Question: YIn E2 my function works perfectly for me
And in E7 my function also works for this named range
However in E6, I'd like to be able to use both of those to basically get what appears in E2 directly on top of what appears in E7. And in that same order, and such that it only gets transposed into the same size destination range of E6:I6.
Can someone help me figure out the proper way to construct the function for that?
Thanks!
I tried to use , , , etc., but I think I just missed what the correct format is.

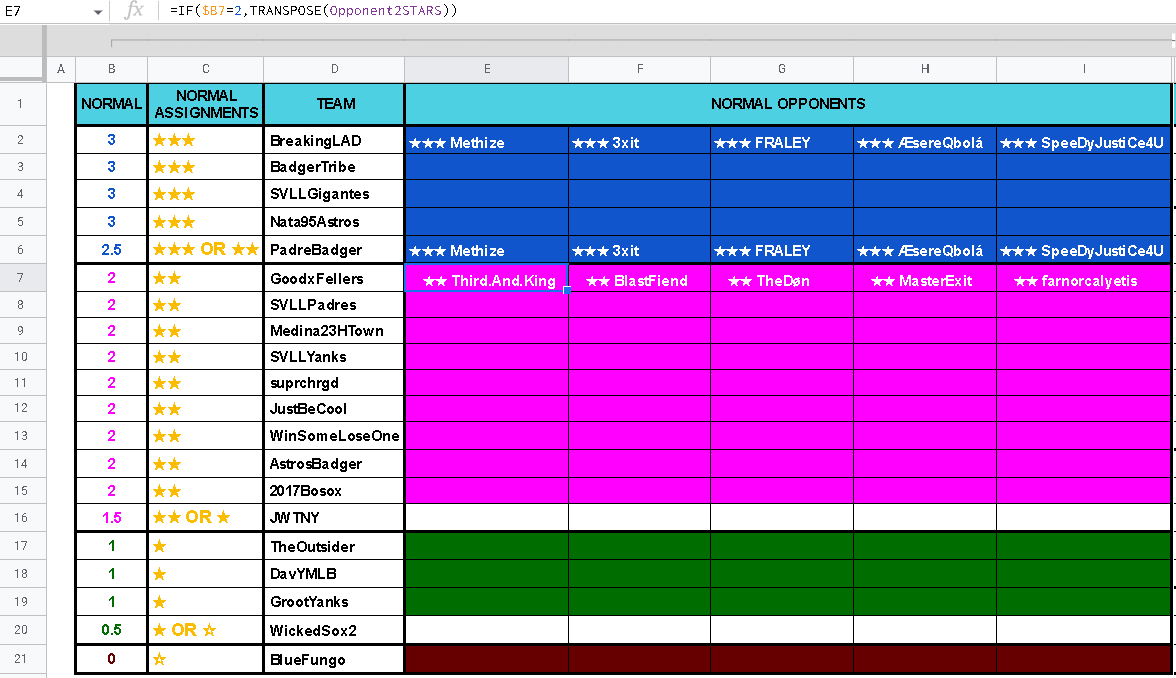
Answer: You may try:
'''
=IF($B6=2.5,transpose(map(Opponent3STARS,Opponent2STARS,lambda(a,b,a&char(10)&b))))
'''
<URL>
'''
=index(if(B2:B21=3,torow(Opponent3STARS),
if(B2:B21=2.5,torow(map(Opponent3STARS,Opponent2STARS,lambda(a,b,a&char(10)&b))),
if(B2:B21=2,torow(Opponent2STARS),
if(B2:B21=1.5,torow(map(Opponent2STARS,Opponent1STARS,lambda(a,b,a&char(10)&b))),
if(B2:B21=1,torow(Opponent1STARS),
if(B2:B21=0.5,torow(map(Opponent1STARS,Opponent0STARS,lambda(a,b,a&char(10)&b))),
if(B2:B21=0,torow(Opponent0STARS)))))))))
'''
- 'E3:E21'
<URL>